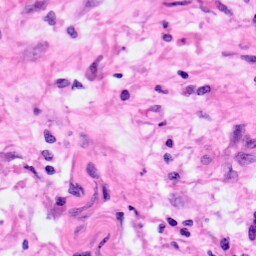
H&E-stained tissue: Pancreatic